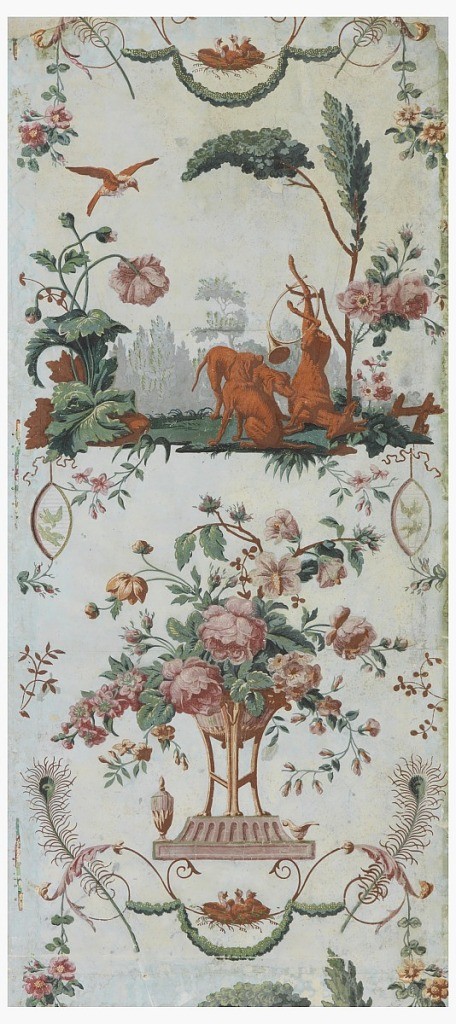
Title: Hunt Trophy and Floral Arabesque
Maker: Jean-Baptiste Réveillon, French, 1725–1811
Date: ca. 1785
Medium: Block printed on handmade paper
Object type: Sidewall
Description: Vertical rectangle of joined sheets of paper. Alternating medallions: one shows two dogs guarding the carcass of a deer hanging head downward from a tree on which hangs also a hunting horn; the other shows a tripod urn containing flowers, flanked by peacock feathers, below which is a nest with three young birds.